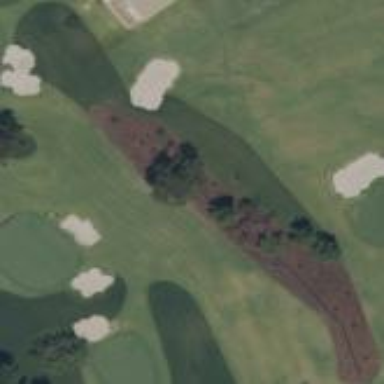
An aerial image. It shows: Golf rough area.